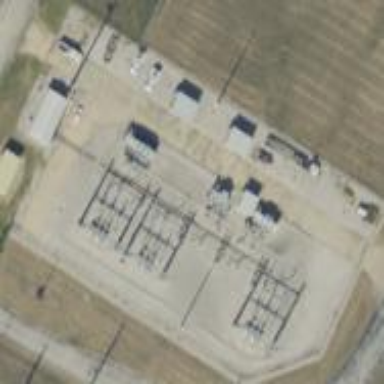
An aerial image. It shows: Outdoor industrial power substation with fence surrounding it.